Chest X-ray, PA view. Patient: 55 years old, sex M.
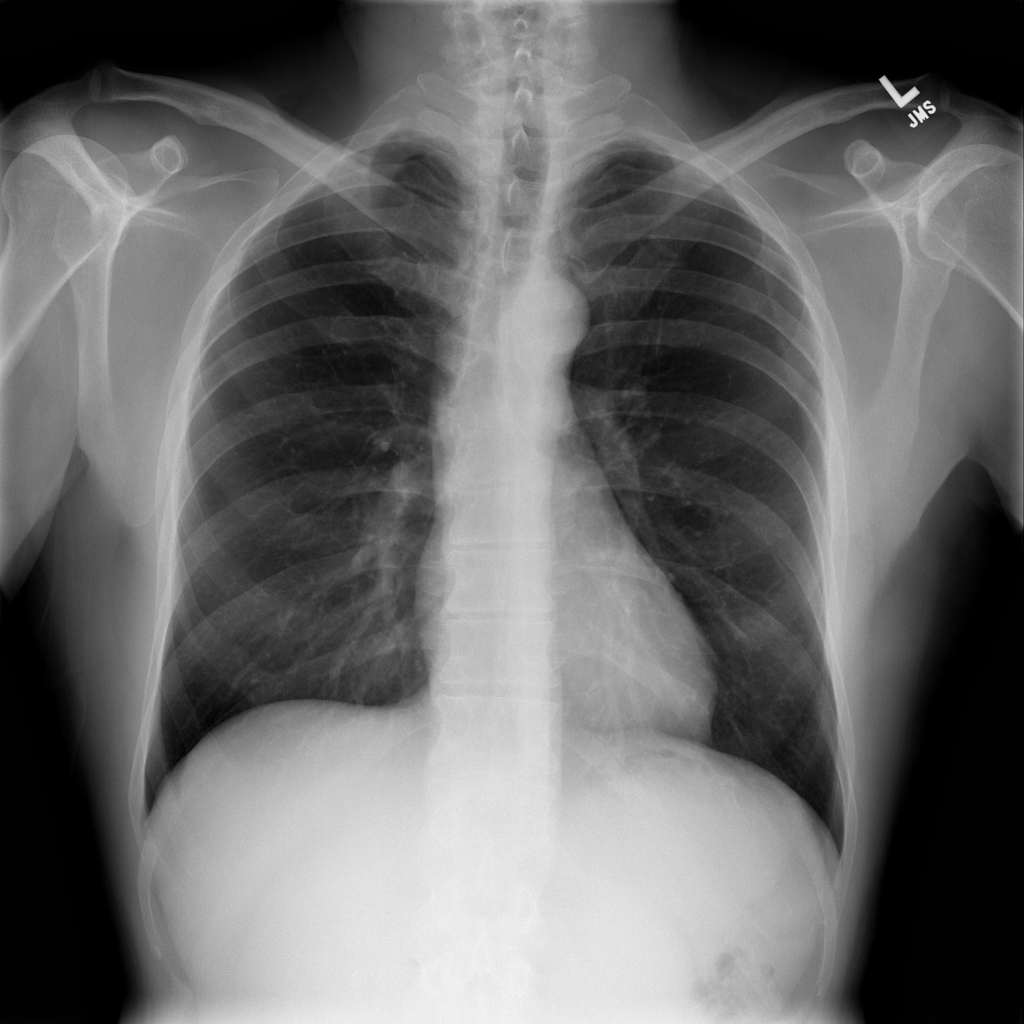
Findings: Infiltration